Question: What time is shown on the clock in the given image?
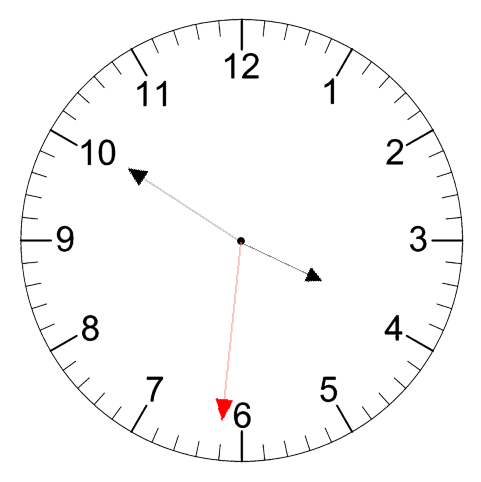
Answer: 03:50:31